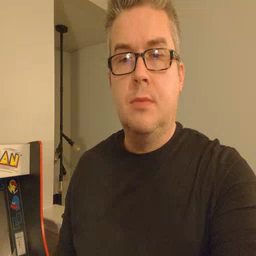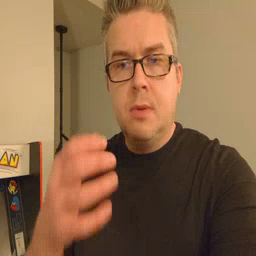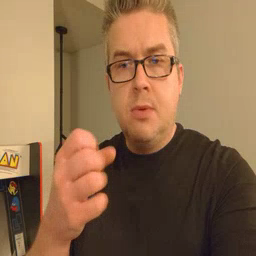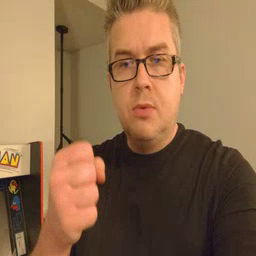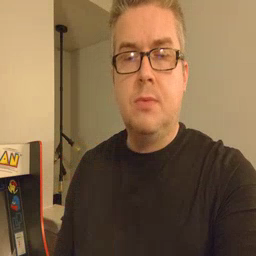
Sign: milk